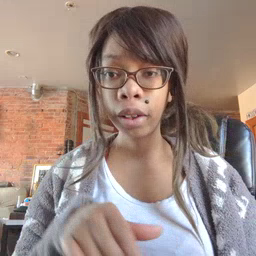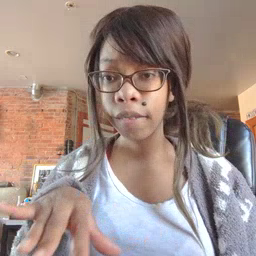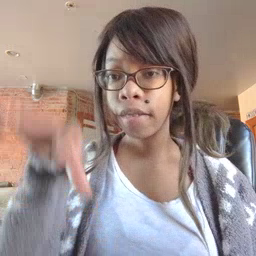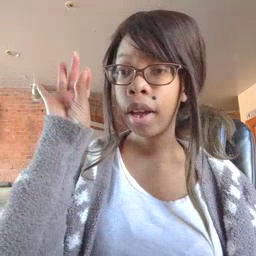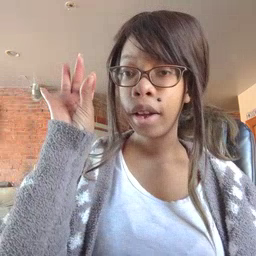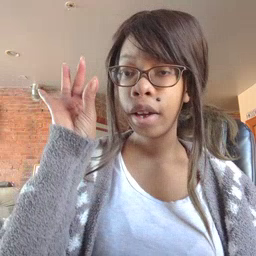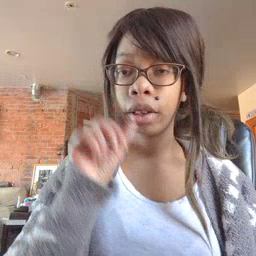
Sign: find